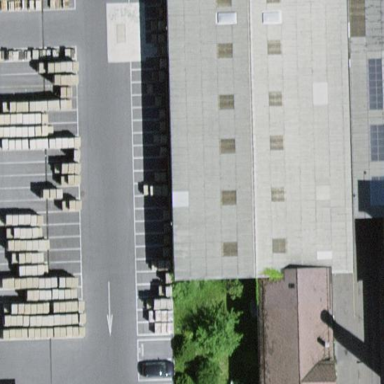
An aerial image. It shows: Industrial building.